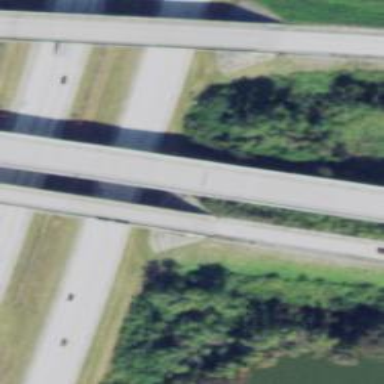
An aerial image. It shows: Motorway link bridge with trumpet junction design.